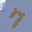
Label: 7